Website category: jobs
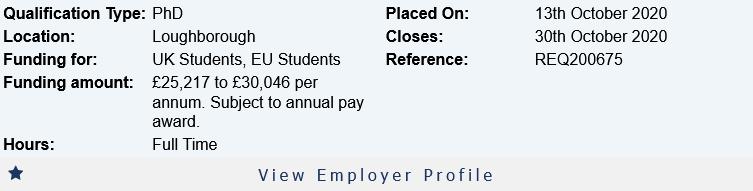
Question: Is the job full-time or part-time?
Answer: Full Time

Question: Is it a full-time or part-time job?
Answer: Full Time

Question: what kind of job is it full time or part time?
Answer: Full Time

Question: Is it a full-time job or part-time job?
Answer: Full Time

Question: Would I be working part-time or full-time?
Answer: Full Time

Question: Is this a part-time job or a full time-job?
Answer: Full Time

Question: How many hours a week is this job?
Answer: Full Time

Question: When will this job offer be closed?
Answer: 30th October 2020

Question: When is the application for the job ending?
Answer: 30th October 2020

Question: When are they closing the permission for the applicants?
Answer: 30th October 2020

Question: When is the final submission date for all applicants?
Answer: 30th October 2020

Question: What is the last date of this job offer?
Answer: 30th October 2020

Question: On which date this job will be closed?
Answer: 30th October 2020

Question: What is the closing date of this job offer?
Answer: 30th October 2020

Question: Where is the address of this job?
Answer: Loughborough

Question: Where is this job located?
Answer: Loughborough

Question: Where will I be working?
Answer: Loughborough

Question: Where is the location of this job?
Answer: Loughborough

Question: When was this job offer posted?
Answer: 13th October 2020

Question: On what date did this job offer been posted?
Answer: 13th October 2020